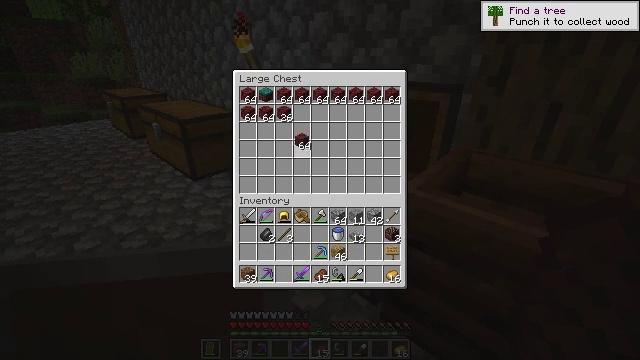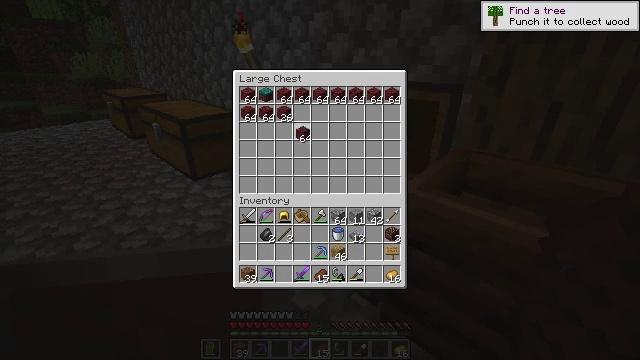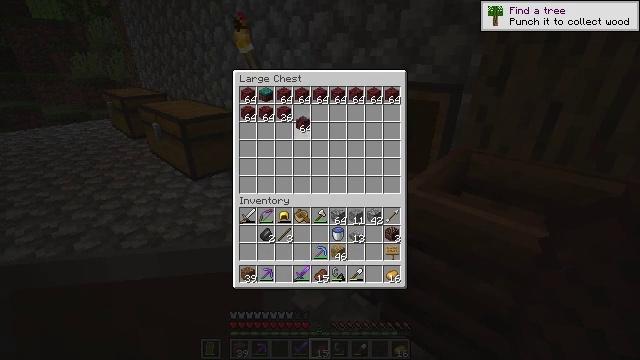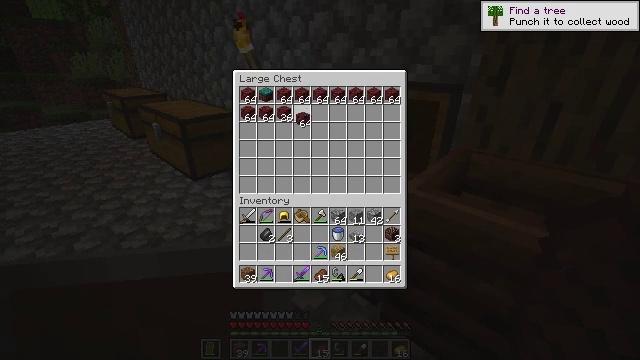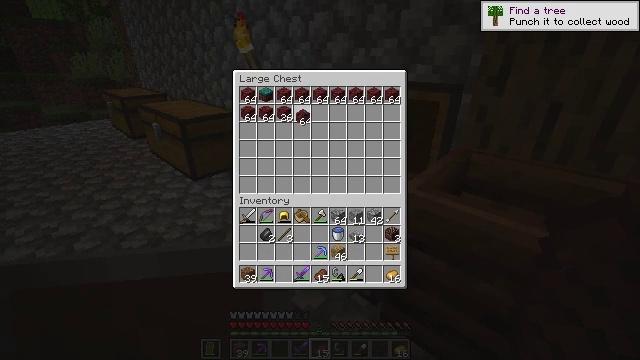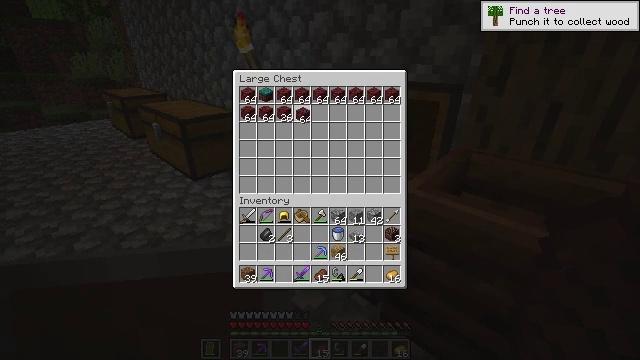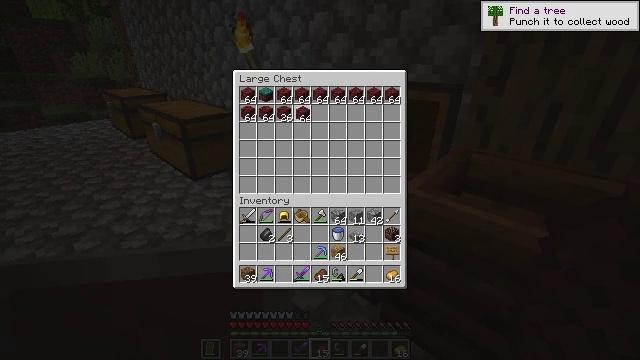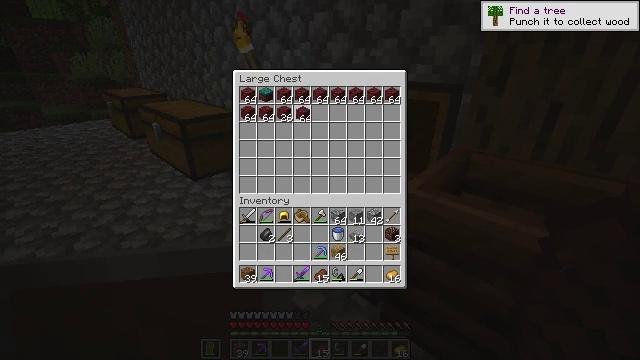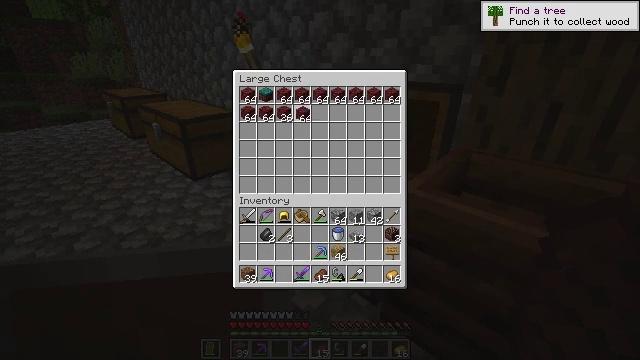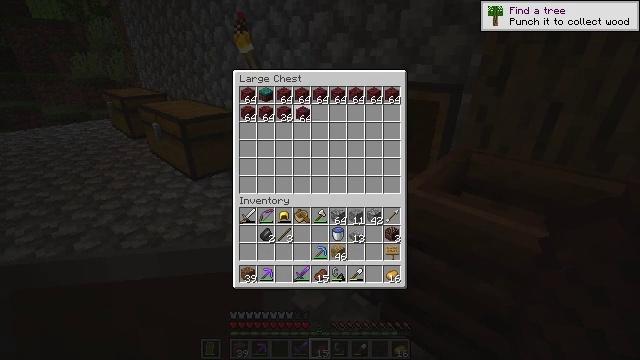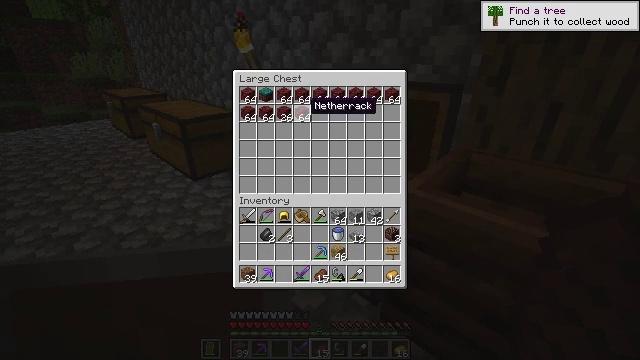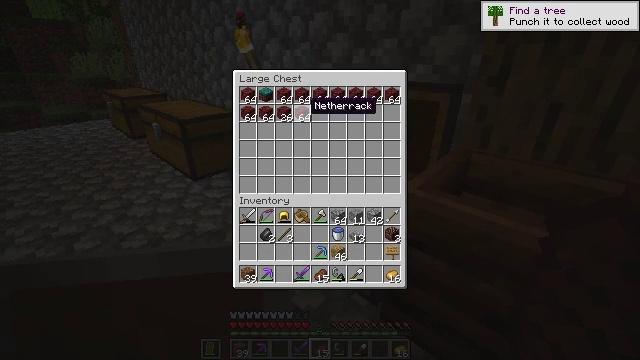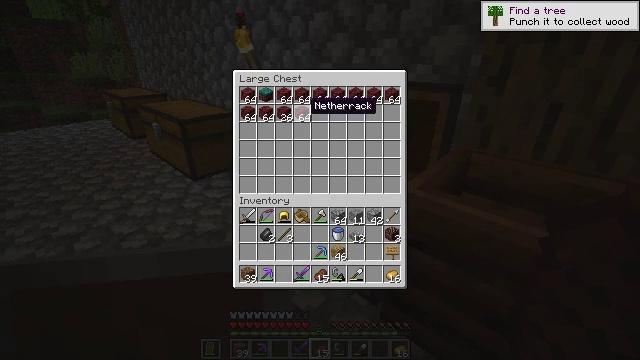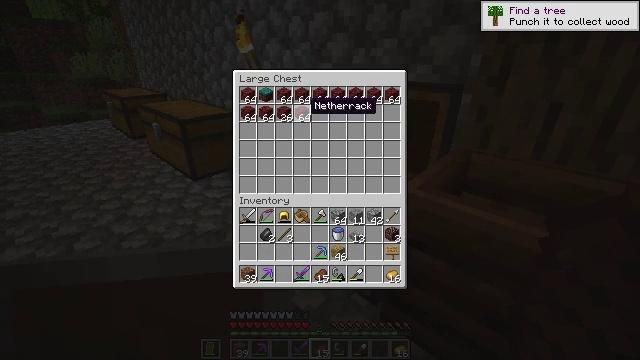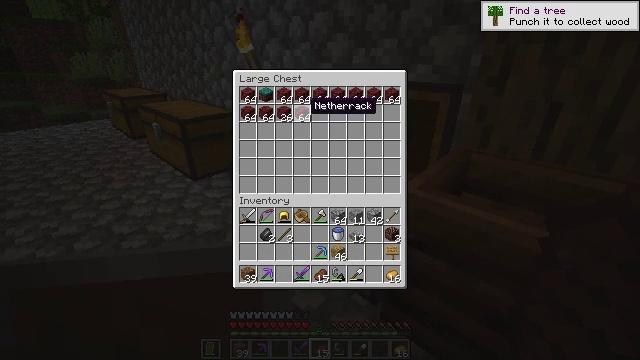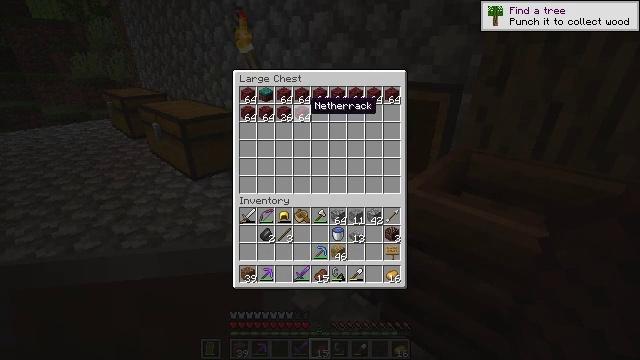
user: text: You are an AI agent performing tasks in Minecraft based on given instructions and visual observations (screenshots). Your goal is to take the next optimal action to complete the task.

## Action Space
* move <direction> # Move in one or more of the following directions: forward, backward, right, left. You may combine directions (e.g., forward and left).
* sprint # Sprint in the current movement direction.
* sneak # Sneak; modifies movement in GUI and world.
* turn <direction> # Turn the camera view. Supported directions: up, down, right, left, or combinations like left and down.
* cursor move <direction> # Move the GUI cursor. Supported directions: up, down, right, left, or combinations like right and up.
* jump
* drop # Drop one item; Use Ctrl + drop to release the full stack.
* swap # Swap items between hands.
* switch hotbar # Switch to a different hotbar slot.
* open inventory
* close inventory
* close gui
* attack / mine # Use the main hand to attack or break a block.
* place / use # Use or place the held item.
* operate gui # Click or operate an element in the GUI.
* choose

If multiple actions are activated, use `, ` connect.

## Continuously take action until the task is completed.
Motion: motion action
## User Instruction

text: Create gold nugget from gold ingot.
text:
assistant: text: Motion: turn up
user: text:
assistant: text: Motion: turn up
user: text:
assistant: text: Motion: no_op
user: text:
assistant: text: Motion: no_op
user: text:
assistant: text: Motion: no_op
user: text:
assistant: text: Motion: no_op
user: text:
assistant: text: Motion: attack / mine
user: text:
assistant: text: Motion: attack / mine
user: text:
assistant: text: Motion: attack / mine
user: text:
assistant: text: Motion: no_op
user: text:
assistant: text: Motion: no_op
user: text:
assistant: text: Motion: no_op
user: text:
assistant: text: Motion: no_op
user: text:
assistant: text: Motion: no_op
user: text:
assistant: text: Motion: no_op
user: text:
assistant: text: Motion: no_op
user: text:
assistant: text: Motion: no_op
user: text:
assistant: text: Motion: turn right
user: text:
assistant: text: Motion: turn right
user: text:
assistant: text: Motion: turn right
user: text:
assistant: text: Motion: turn right and down
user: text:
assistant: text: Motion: turn down
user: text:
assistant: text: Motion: turn left and up
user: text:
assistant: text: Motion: no_op
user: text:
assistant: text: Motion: no_op
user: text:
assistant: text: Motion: no_op
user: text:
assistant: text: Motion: no_op
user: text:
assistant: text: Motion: turn down
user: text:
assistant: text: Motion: no_op
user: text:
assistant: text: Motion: no_op